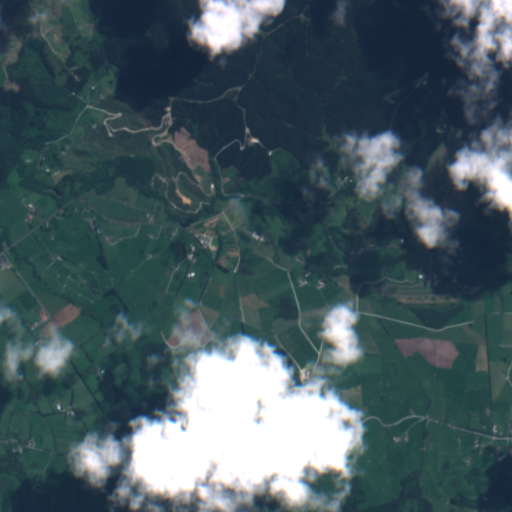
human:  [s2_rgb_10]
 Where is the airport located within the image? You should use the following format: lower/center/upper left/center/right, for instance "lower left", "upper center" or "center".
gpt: The airport is located in the center right of the image.
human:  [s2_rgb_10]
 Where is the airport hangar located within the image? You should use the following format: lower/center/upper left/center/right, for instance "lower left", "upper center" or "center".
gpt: The airport hangar is located in the center right of the image.
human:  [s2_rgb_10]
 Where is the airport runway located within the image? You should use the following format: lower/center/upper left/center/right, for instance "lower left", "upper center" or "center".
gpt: The airport runway is located in the center right of the image.
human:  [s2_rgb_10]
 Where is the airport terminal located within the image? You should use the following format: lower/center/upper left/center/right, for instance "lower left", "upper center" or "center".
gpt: The airport terminal is located in the center right of the image.
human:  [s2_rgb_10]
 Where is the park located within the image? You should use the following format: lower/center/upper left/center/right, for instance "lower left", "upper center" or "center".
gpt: The park is located in the center left of the image.
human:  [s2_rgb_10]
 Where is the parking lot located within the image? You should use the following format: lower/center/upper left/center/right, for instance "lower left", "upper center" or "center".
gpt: There is no parking lot in the image.